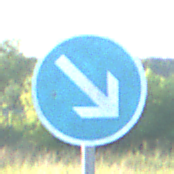
Verkehrszeichen: VorgeschriebeneVorbeifahrtRechts
Umgebung: Outdoor, Nature
Tageszeit: MorningAfternoon
Wetter: Clear
Licht: Natural
Jahreszeit: NotSpecified
Kontrast: HighContrast